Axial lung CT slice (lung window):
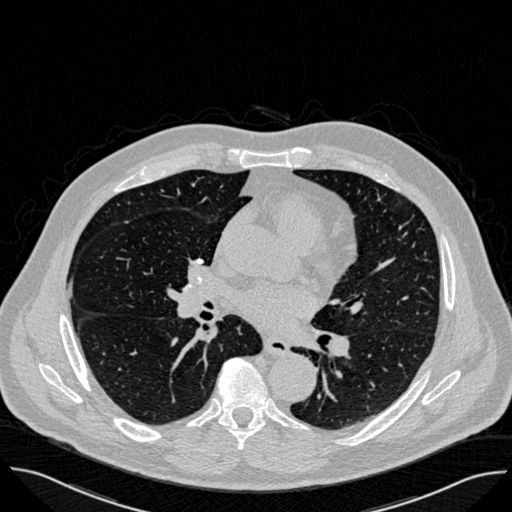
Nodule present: no